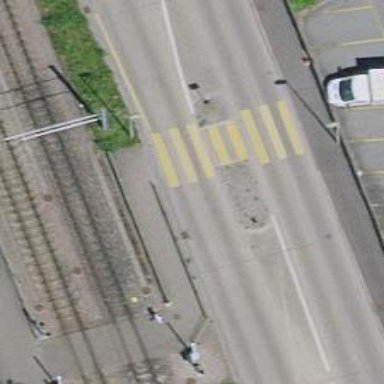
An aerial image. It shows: Crossing road.